Aerial crown-view tile of a tropical tree (Barro Colorado Island, Panama), acquired 20241216:
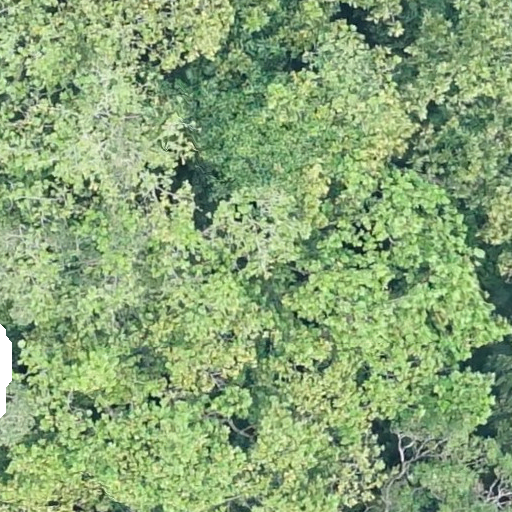
Species: Anacardium excelsum
GBIF accepted scientific name: Anacardium excelsum
Crown area: 629.17 m²